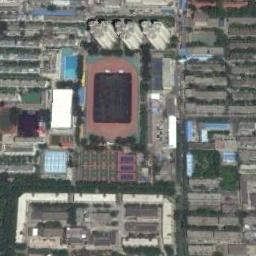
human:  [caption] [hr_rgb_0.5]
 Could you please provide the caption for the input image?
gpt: There are many buildings next to the ground track field .

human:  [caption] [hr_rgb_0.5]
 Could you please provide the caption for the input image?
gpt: Next to the track are houses .

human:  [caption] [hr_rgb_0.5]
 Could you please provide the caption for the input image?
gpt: A track and field is built in the middle of a residential area, Surrounded by a lot of vegetation .

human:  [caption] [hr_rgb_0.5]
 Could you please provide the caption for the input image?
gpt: The ground track field is surrounded by some high-rise buildings and other buildings arranged neatly and some other sports areas are next to the ground track field .

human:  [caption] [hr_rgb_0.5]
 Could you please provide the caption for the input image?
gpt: There are many buildings around the ground track field with a red track .